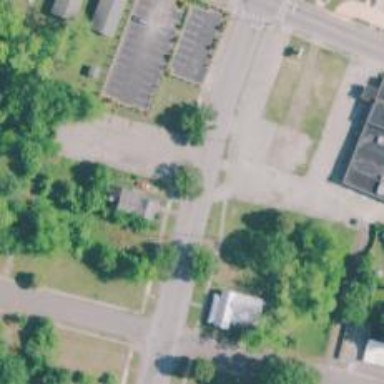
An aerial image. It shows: Alley classified as service road.